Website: crate-barrel
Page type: review-order
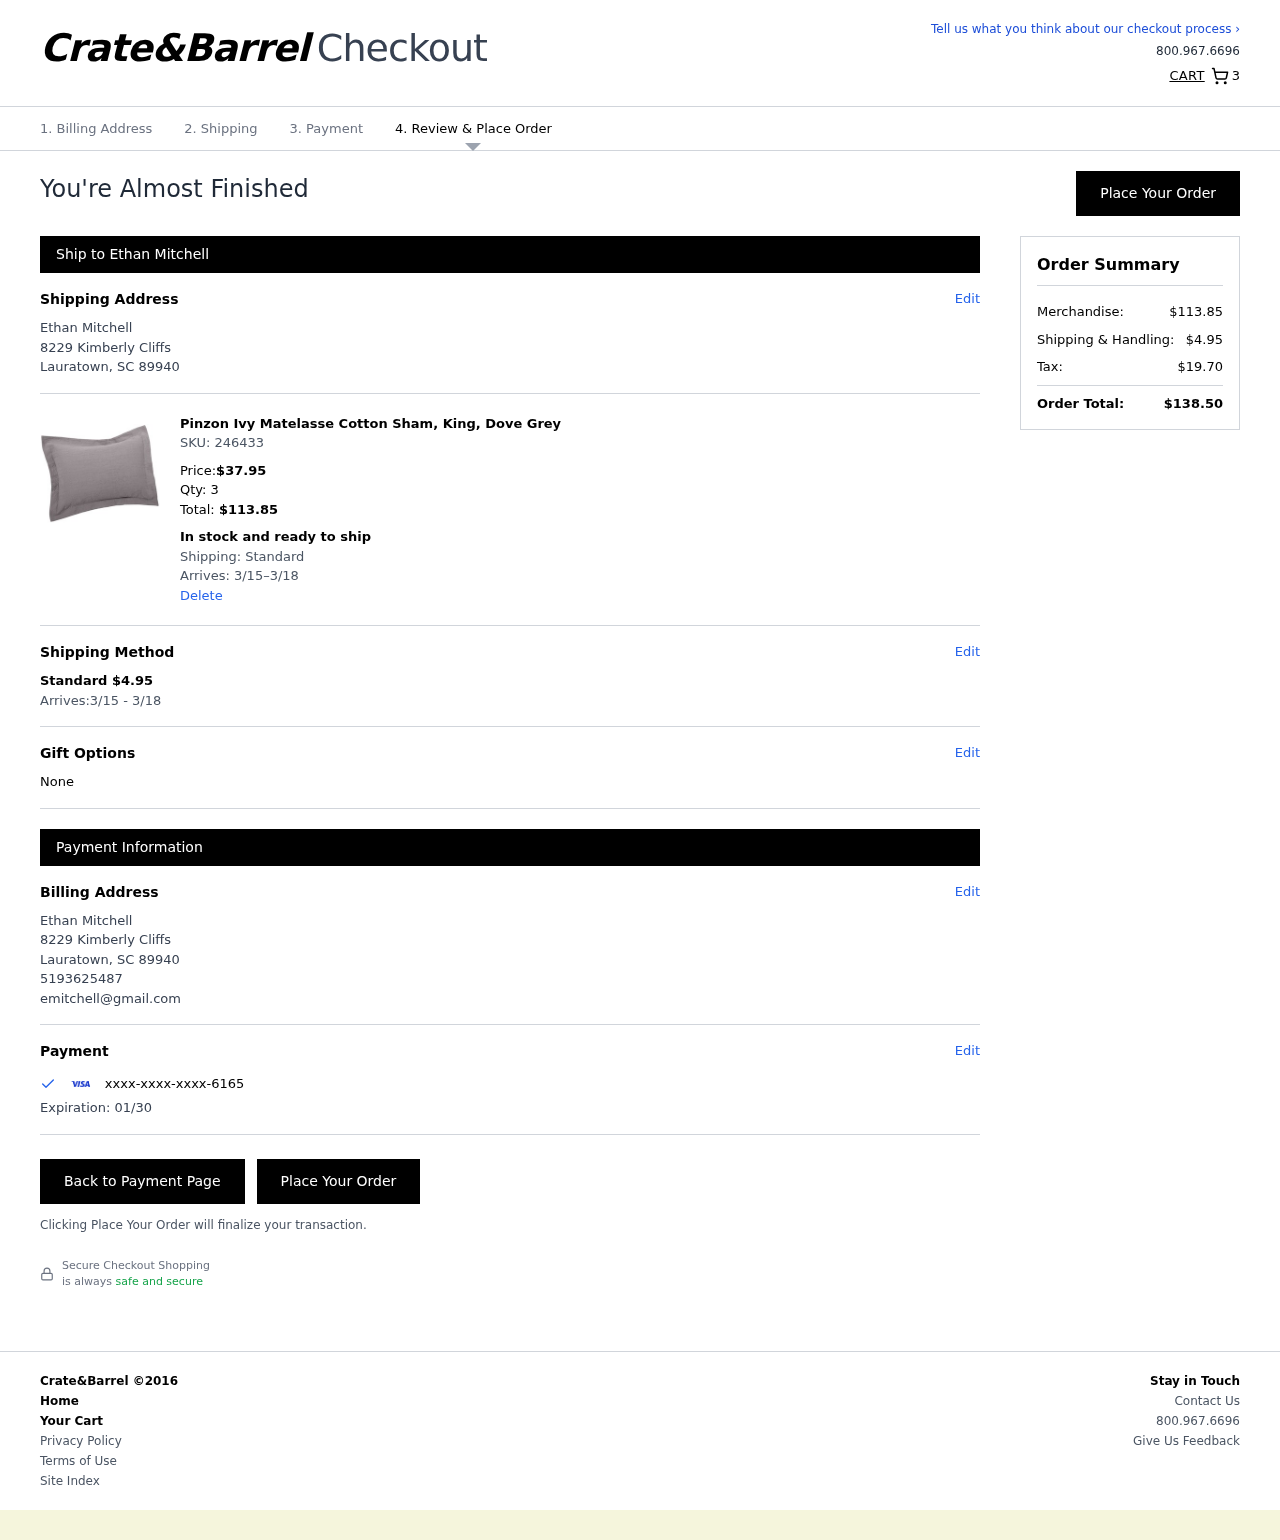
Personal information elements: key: PII_CARD_EXPIRY
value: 01/30
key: PII_CARD_LAST4
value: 6165
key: PII_EMAIL
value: emitchell@gmail.com
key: PII_FULLNAME
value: Ethan Mitchell
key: PII_PHONE
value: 5193625487
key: PII_FIRSTNAME
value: Ethan
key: PII_LASTNAME
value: Mitchell
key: PII_FULLNAME2
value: Ethan Mitchell
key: PII_FULLNAME3
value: Ethan Mitchell
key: PII_FIRSTNAME2
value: Ethan
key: PII_FIRSTNAME3
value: Ethan
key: PII_LASTNAME2
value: Mitchell
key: PII_LASTNAME3
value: Mitchell
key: PII_FIRSTNAME_DERIVED
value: Ethan
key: PII_LASTNAME_DERIVED
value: Mitchell
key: PII_FULLNAME_DERIVED
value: Ethan Mitchell
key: PII_NAME_FULL_DERIVED
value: Ethan Mitchell
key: PII_STREET
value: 8229 Kimberly Cliffs
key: PII_CITY
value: Lauratown
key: PII_STATE_ABBR
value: SC
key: PII_POSTCODE
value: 89940
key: PII_POSTCODE_FULL
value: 89940
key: PII_POSTCODE_NUMERIC
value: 89940
Product elements: key: PRODUCT1_NAME
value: Pinzon Ivy Matelasse Cotton Sham, King, Dove Grey
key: PRODUCT1_PRICE
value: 37.95
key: PRODUCT1_QUANTITY
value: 3
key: PRODUCT1_TOTAL
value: $113.85
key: PRODUCT_SKU_ID
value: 246433
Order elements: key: ORDER_NUM_ITEMS
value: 3
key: ORDER_DELIVERY_RANGE
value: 3/15–3/18
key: ORDER_SHIPPING_COST2
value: $4.95
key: ORDER_DELIVERY_RANGE2
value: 3/15 - 3/18
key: ORDER_SUBTOTAL
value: $113.85
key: ORDER_SHIPPING_COST3
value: $4.95
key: ORDER_TAX
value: $19.70
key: ORDER_TOTAL
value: $138.50